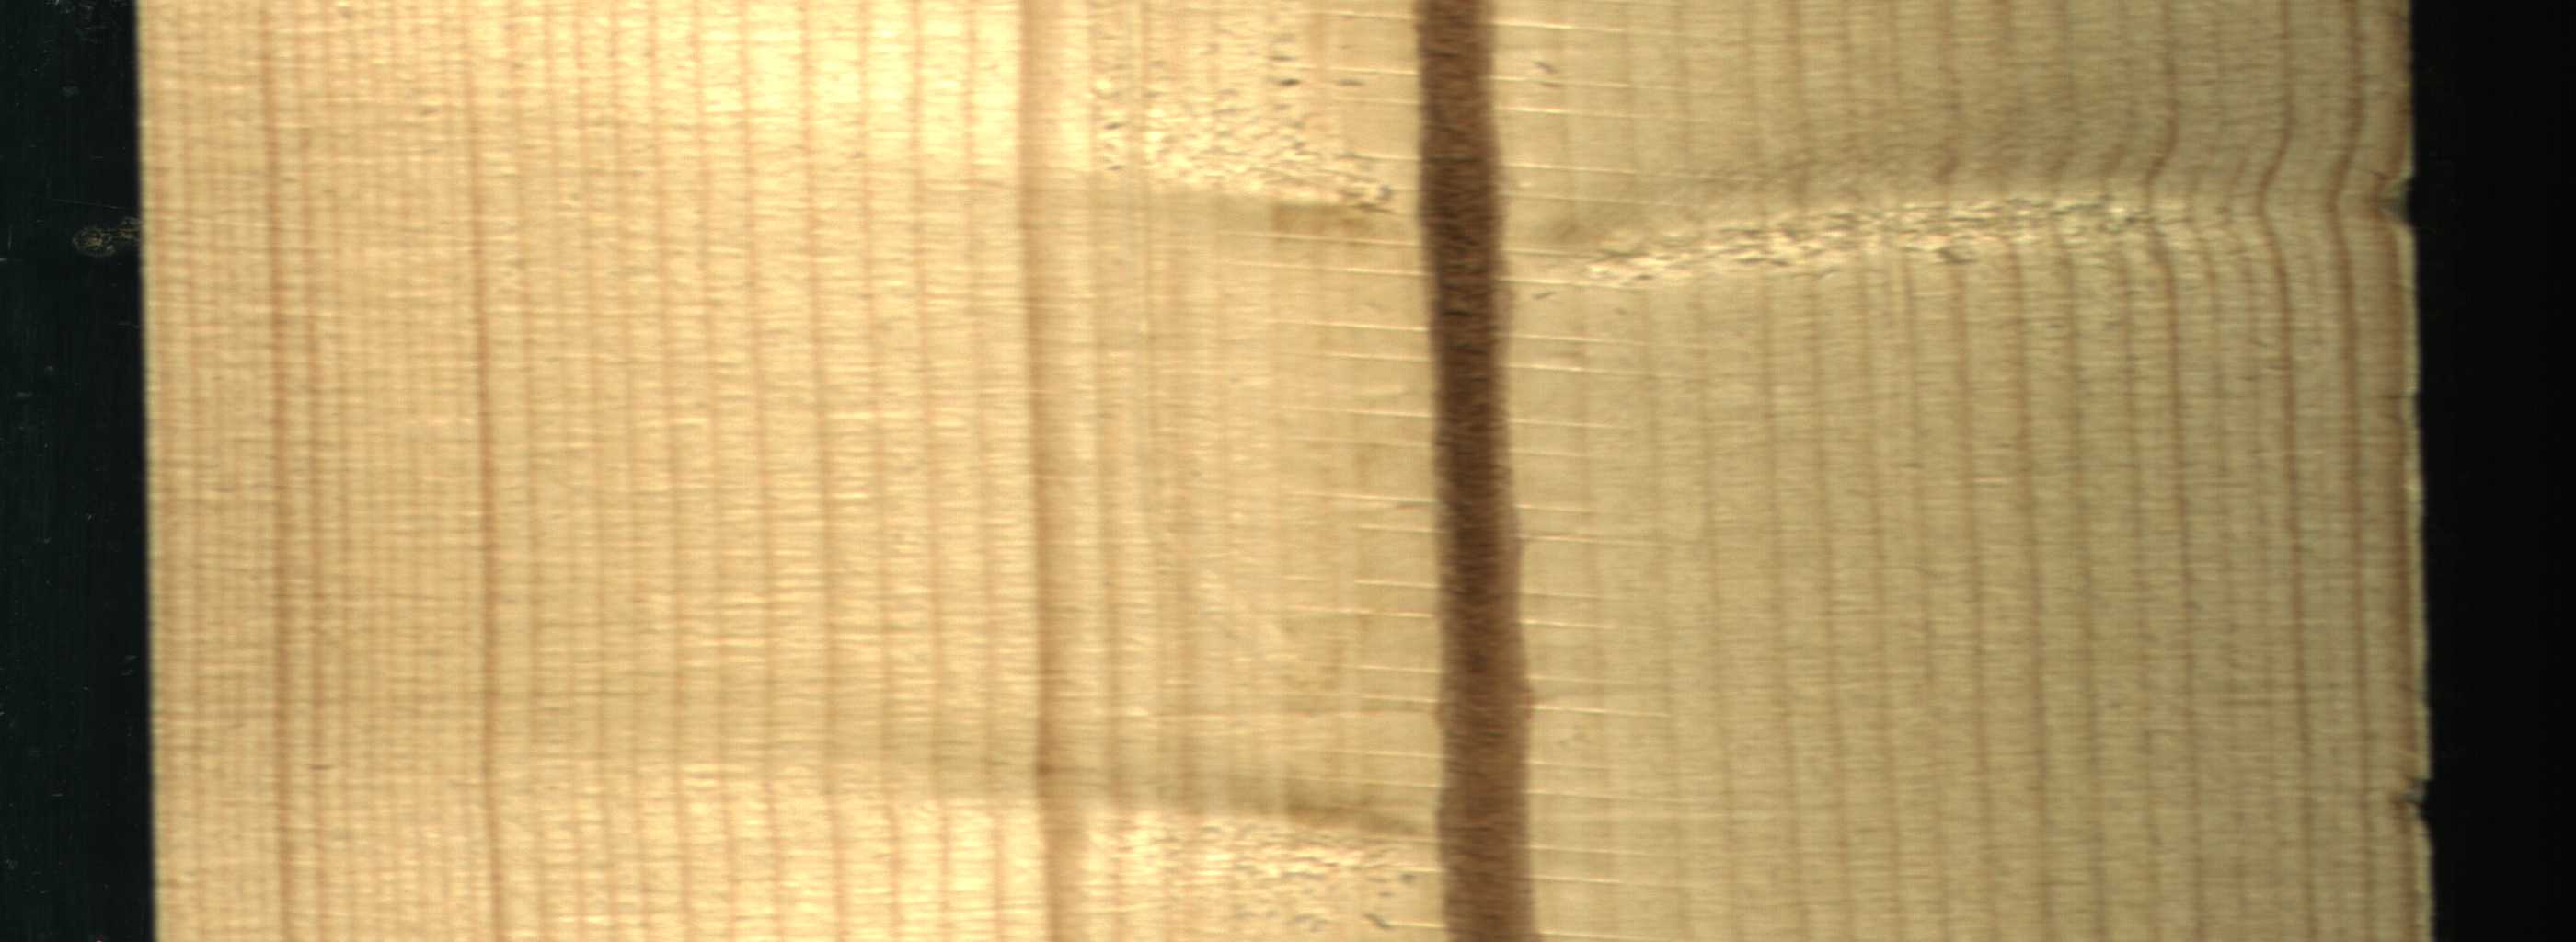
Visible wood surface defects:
Marrow